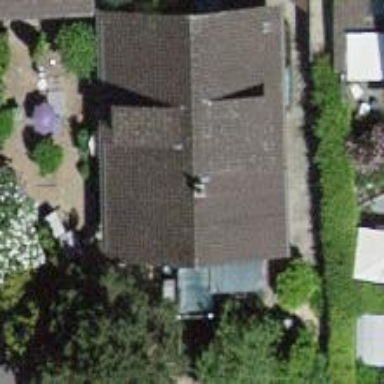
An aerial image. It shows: Detached building with gabled roof.